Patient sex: F
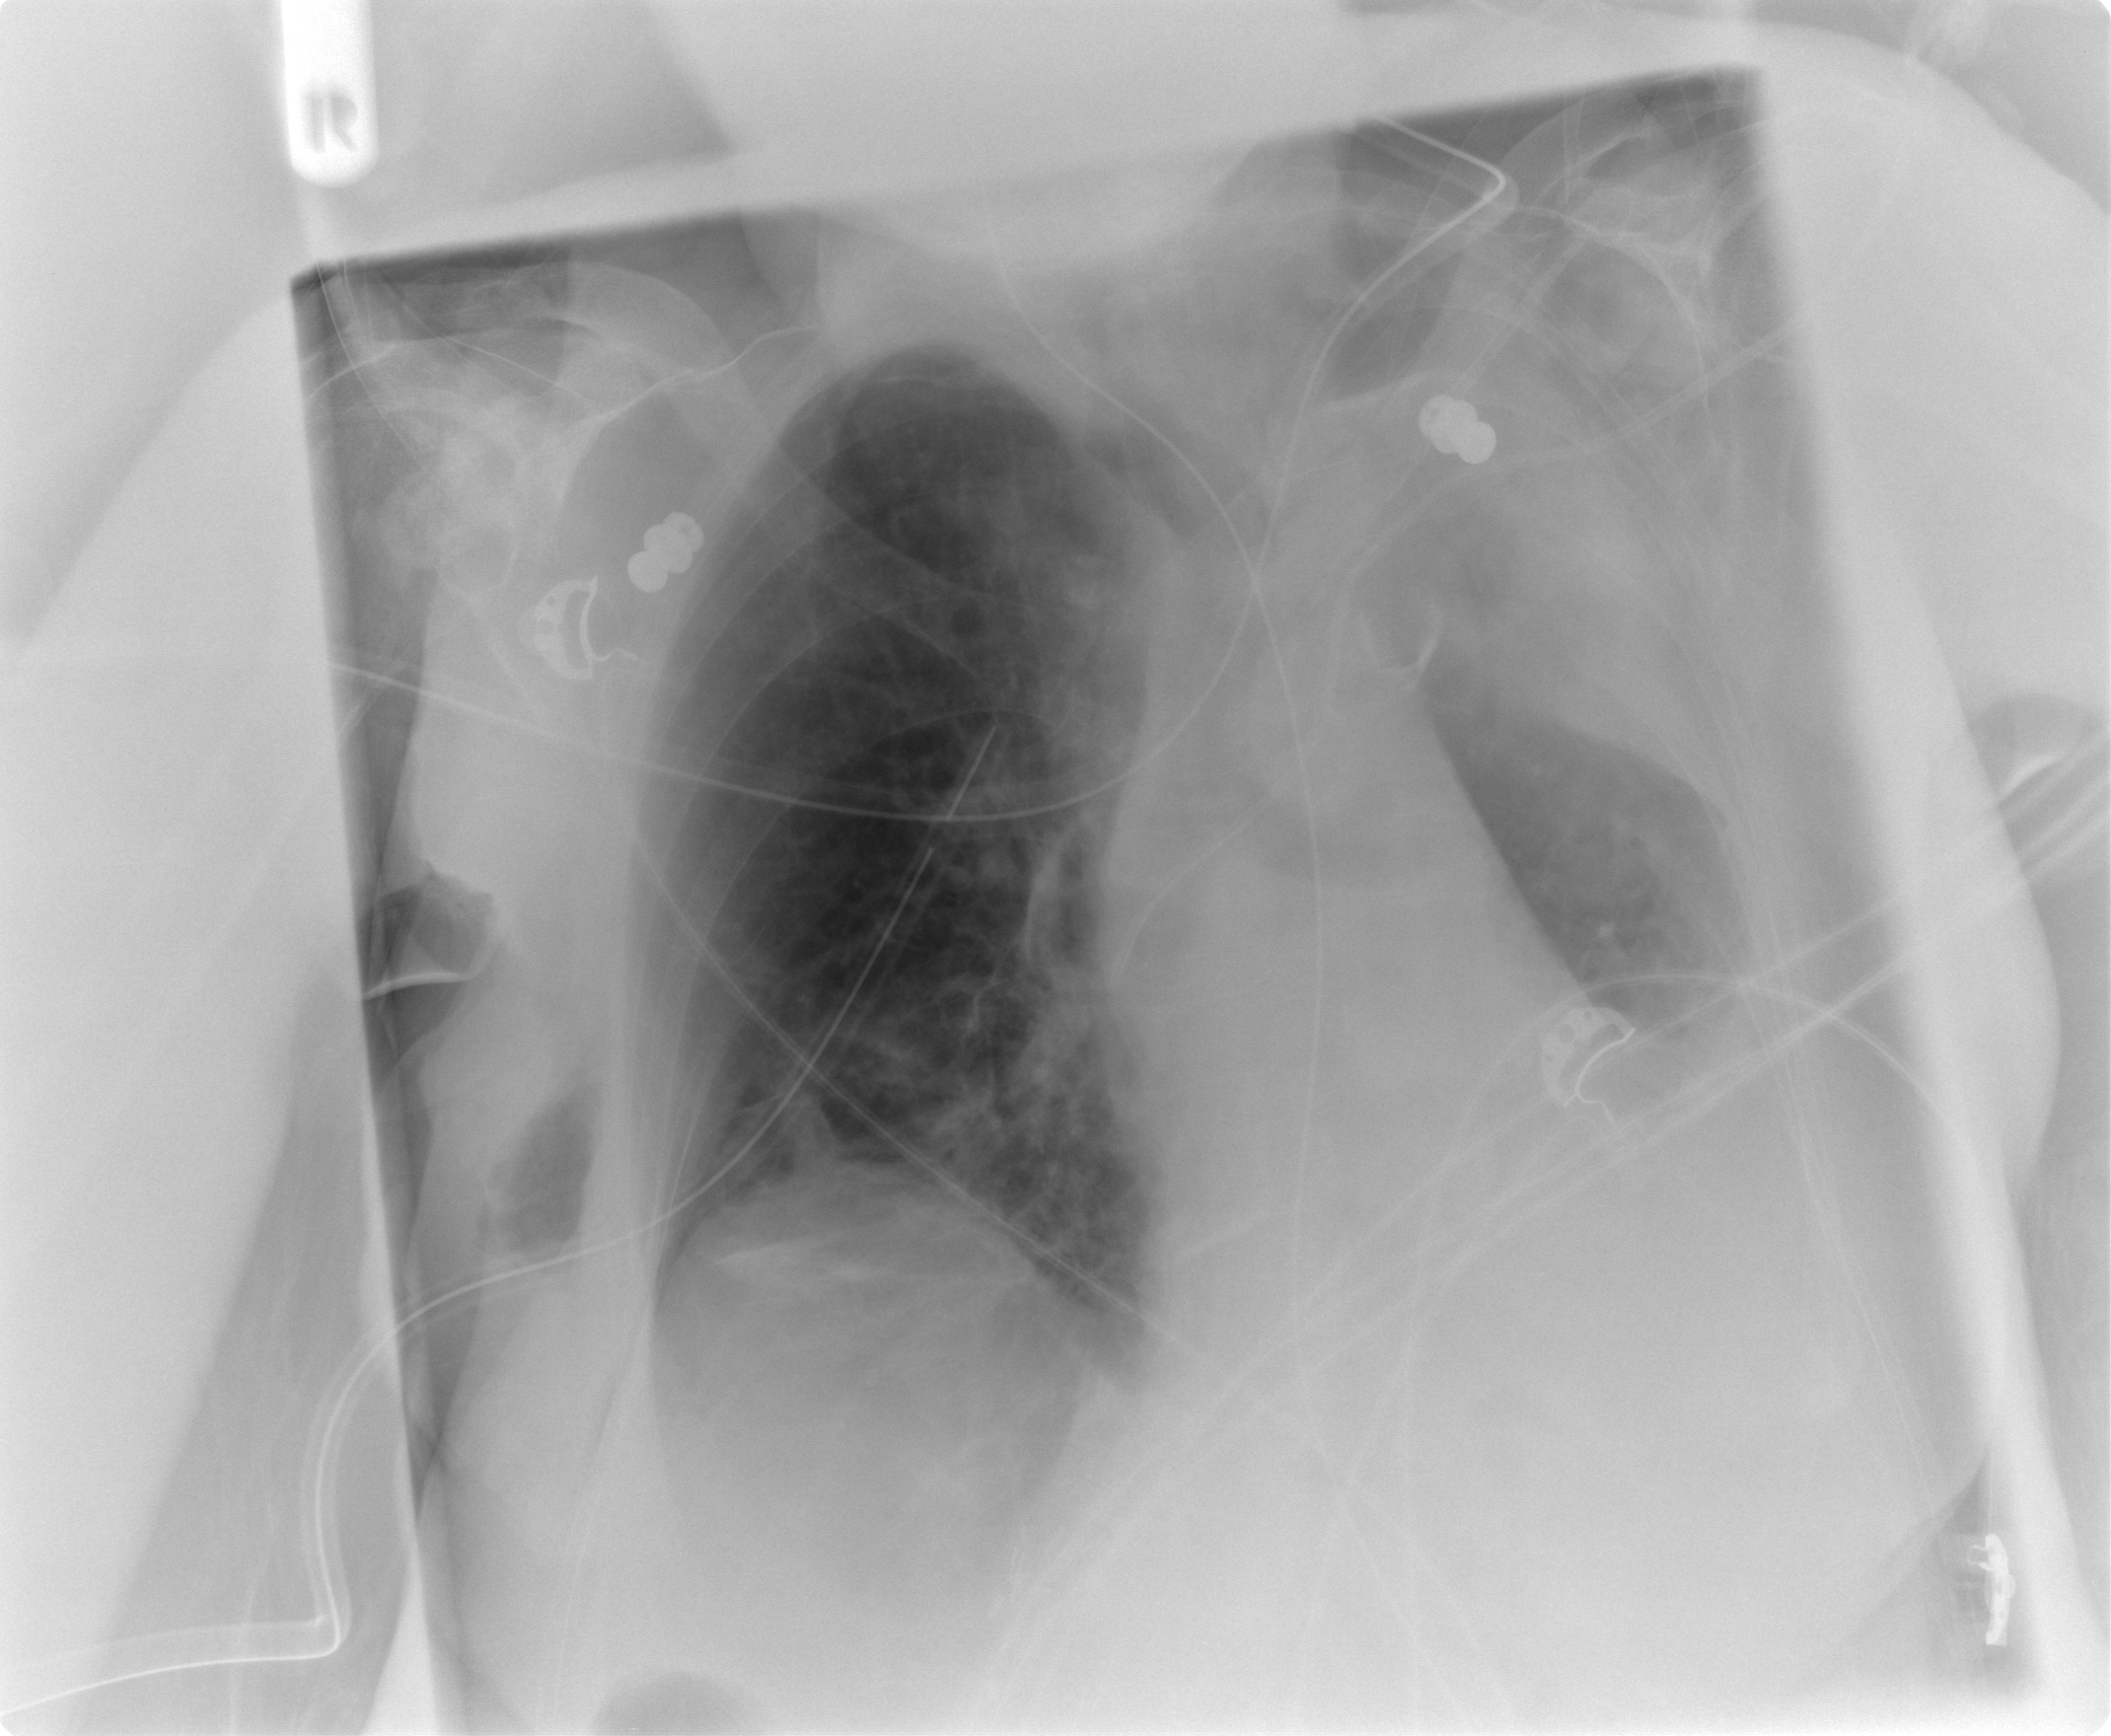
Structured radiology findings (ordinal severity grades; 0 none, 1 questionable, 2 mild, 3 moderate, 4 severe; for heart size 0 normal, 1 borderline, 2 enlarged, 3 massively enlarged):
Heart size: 0
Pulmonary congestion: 1
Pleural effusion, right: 2
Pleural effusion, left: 2
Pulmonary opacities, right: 2
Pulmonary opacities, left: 2
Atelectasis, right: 3
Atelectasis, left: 2